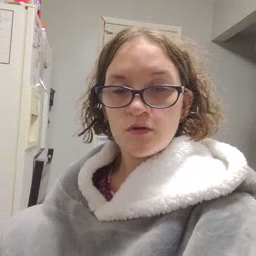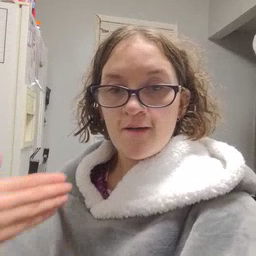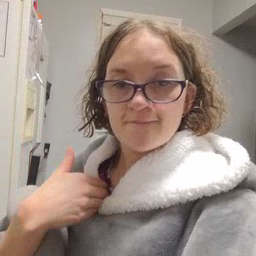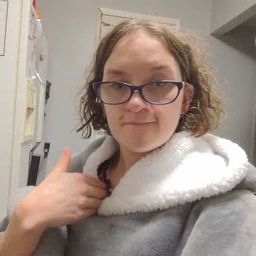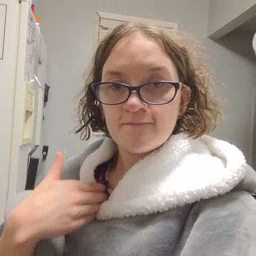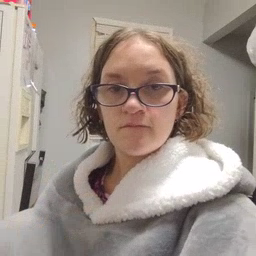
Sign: have